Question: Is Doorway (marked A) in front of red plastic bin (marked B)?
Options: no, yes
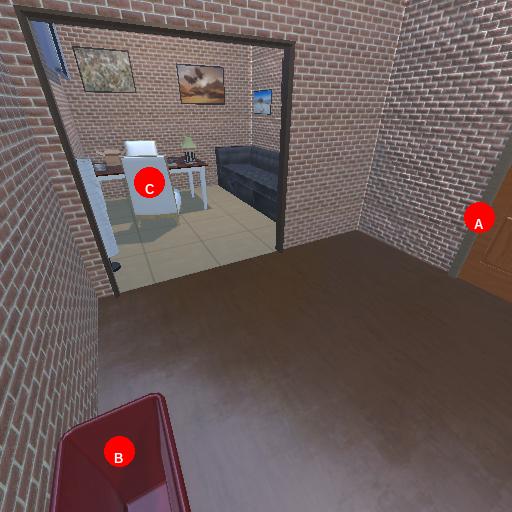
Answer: no